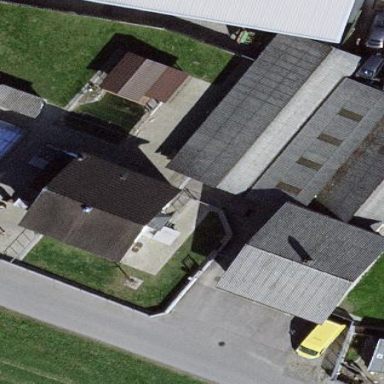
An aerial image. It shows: House with gabled roof. The roof extends across the building.